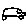
Label: car